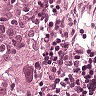
Metastatic tissue present: yes